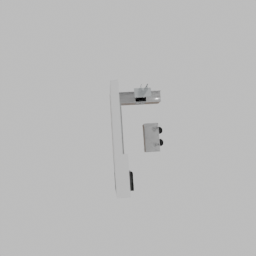
Label: furniture